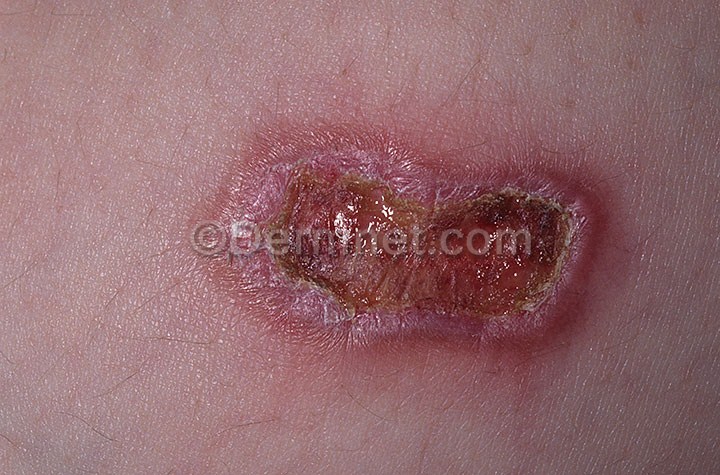
Disease: Vasculitis Photos